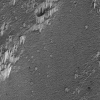
Atmospheric dust classification: not_dusty